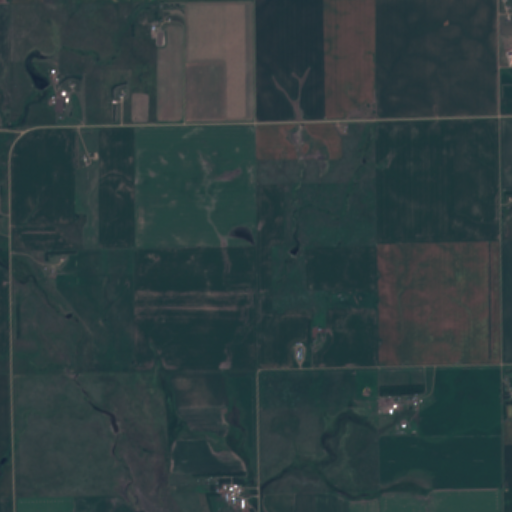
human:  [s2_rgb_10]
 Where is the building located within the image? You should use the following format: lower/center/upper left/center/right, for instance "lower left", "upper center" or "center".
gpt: The building is located in the lower center of the image.
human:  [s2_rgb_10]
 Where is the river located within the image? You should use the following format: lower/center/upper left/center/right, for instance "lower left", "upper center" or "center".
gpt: The river is located in the upper of the image.
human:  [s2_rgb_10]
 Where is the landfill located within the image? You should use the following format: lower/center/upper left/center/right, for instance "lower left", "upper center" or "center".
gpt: There is no landfill in the image.